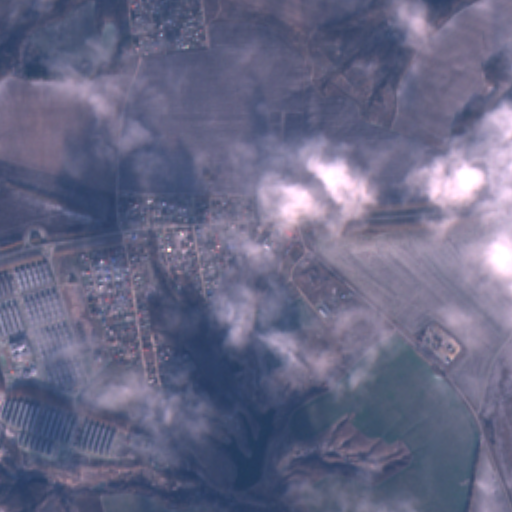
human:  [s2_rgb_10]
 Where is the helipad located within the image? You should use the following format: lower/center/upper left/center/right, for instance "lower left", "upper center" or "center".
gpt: The helipad is located in the lower left of the image.
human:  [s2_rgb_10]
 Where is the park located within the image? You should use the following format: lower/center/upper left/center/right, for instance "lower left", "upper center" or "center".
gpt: The park is located in the lower left of the image.
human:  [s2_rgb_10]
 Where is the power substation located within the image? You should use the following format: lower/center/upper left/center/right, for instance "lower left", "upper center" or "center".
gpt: The power substation is located in the center of the image.
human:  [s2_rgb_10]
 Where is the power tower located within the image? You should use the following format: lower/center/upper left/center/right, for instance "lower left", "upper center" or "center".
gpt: The power tower is located in the center right of the image.
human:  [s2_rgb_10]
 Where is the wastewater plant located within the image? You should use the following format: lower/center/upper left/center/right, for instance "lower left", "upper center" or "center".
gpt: The wastewater plant is located in the lower left of the image.
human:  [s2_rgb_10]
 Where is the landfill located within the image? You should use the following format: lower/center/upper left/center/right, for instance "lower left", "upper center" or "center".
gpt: There is no landfill in the image.